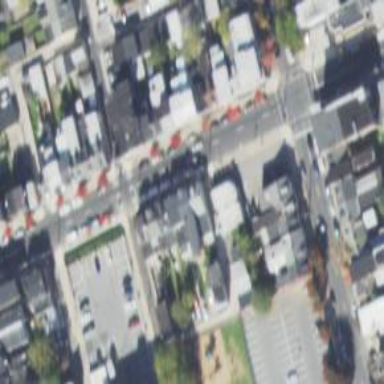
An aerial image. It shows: Alley classified as service road.